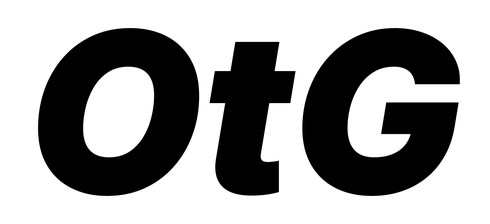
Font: Inter-Italic_Black_Italic